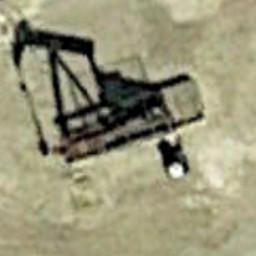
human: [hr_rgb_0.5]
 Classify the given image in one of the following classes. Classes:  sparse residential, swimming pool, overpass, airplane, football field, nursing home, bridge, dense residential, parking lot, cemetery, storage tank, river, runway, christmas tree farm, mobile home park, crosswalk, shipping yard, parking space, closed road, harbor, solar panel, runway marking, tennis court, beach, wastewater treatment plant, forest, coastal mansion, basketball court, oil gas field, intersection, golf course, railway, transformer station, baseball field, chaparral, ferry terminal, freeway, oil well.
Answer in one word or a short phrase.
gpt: oil well